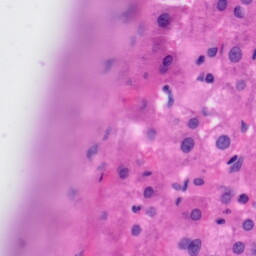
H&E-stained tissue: Liver